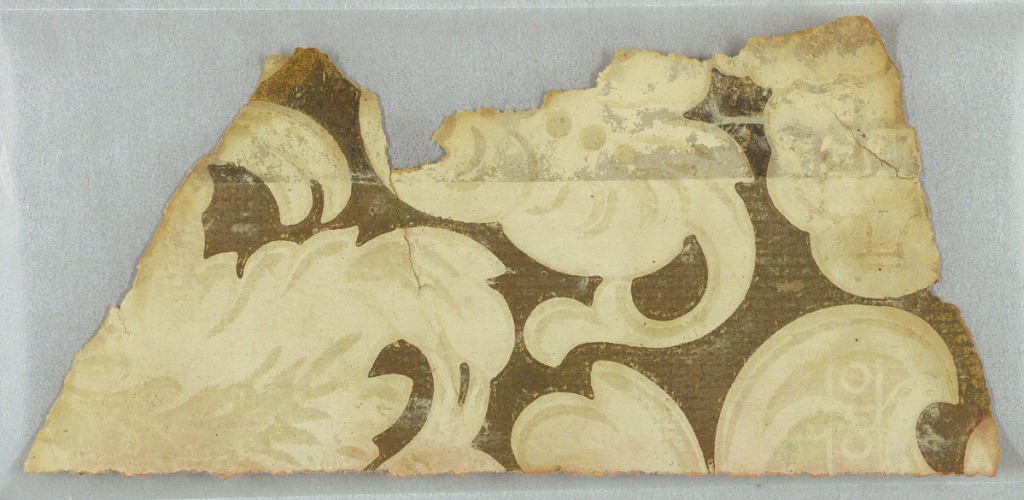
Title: Sidewall
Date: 1850–1900
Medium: Machine-printed ?
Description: Scrolling foliage and floral design. Printed in brown and tan.